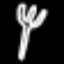
Label: fork